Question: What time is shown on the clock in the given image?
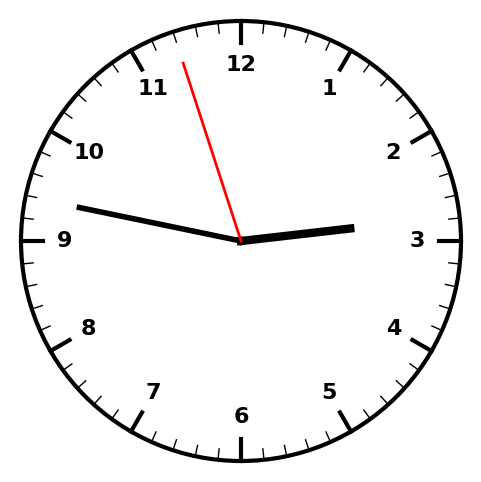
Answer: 02:46:57